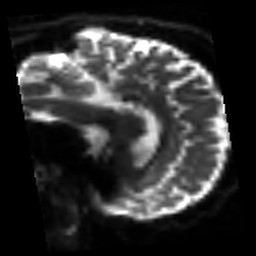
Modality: sbref
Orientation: sagittal
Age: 54
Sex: male
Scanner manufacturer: siemens
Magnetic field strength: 3 T
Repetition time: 3.2 s
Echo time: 0.081 s